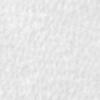
Label: no_change